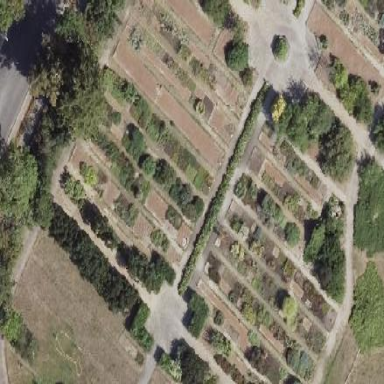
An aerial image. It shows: Flowerbed.